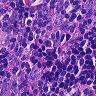
Metastatic tissue present: no